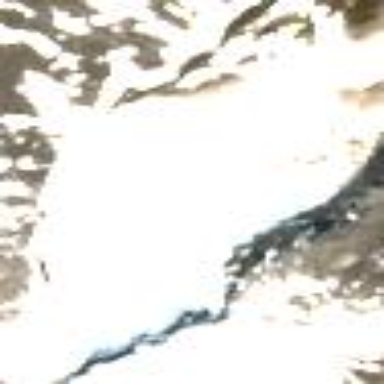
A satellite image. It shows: Stunning view of glacier.